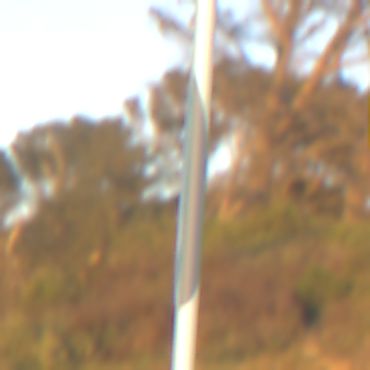
Verkehrszeichen: VorgeschriebeneVorbeifahrtLinks
Umgebung: Outdoor, RoadRail
Tageszeit: SunriseSunset
Wetter: PartlyCloudy
Licht: Natural
Jahreszeit: NotSpecified
Kontrast: HighContrast